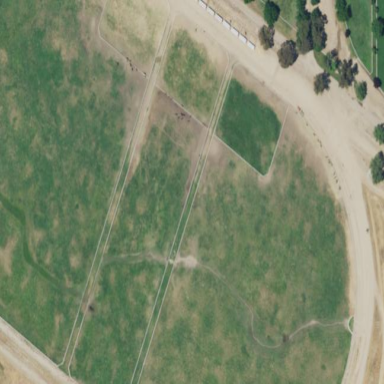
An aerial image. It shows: Track in leisure land.